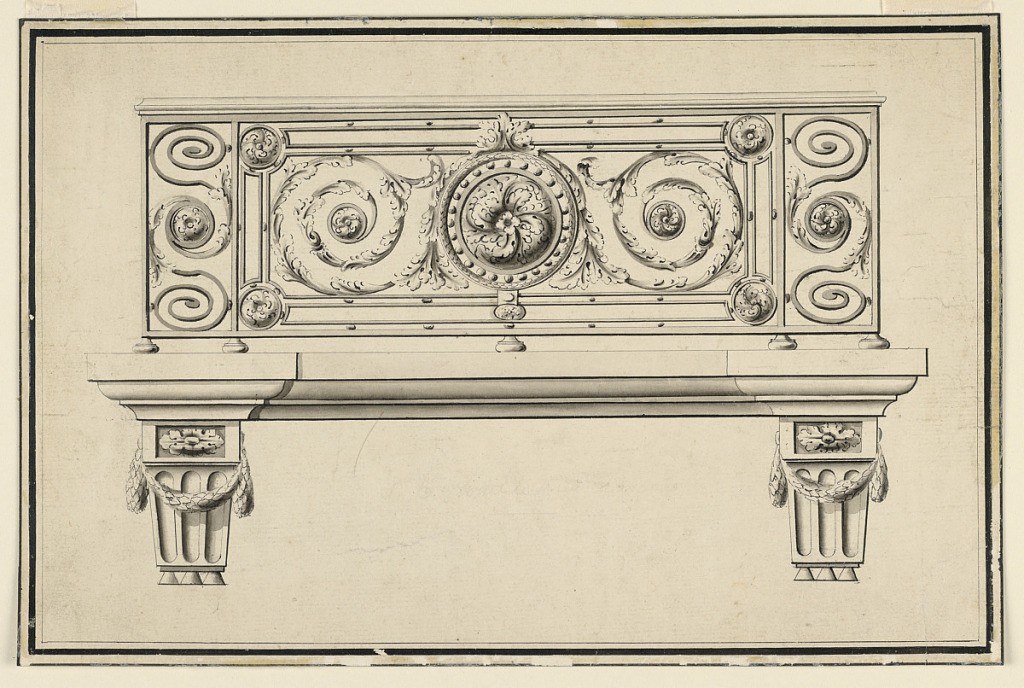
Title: Design for a Wrought-Iron Balcony
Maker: Jean François Forty, active 1775 – 1790
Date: ca. 1775
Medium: Pen and black ink, graphite-ruled borders in pen and black ink on white laid paper
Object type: drawing
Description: Horizontal rectangle. Frontal elevation of a wrought-iron balcony supported on carved stone brackets. The central motif consists of a rosette within a studded circle, and vegetal arabesques at either side. At the ends, two vertical panels with similar motifs.